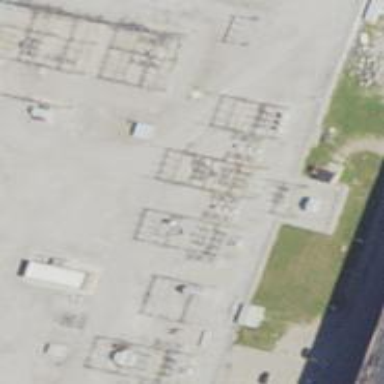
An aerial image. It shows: Switch used for power control.